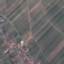
Land use / land cover: PermanentCrop